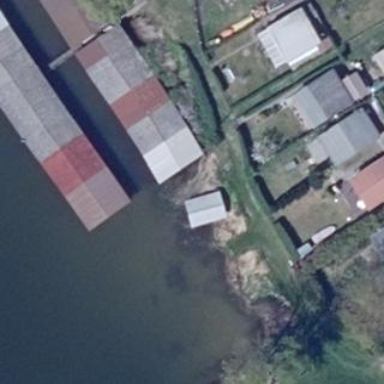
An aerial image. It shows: Boathouse located in marina area.